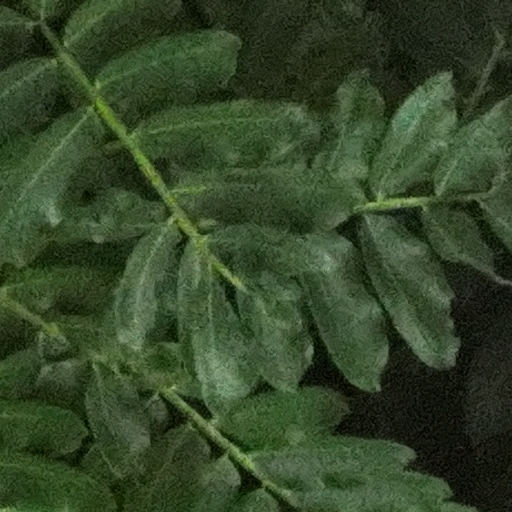
Species: Dipteryx oleifera
GBIF accepted scientific name: Dipteryx oleifera
Crown area (m\u00b2): 588.591